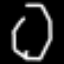
Label: octagon